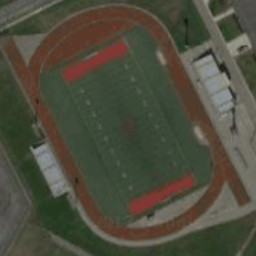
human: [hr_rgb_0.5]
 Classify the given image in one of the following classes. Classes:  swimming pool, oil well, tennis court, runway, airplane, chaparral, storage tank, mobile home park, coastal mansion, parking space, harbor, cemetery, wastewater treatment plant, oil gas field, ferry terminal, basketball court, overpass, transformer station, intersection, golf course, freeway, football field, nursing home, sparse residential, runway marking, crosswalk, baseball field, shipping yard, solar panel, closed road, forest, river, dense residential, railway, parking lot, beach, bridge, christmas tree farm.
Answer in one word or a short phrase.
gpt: football field